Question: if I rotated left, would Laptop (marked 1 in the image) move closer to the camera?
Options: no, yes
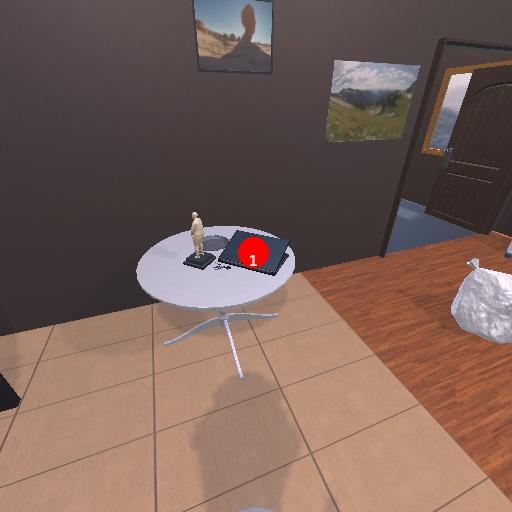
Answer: no